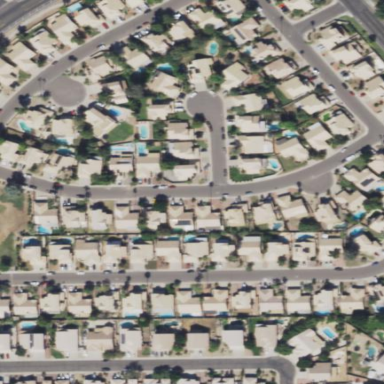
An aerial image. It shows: Residential area composed of single-family homes.